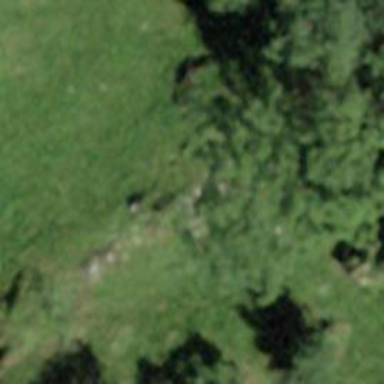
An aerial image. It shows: Dry stone wall barrier.